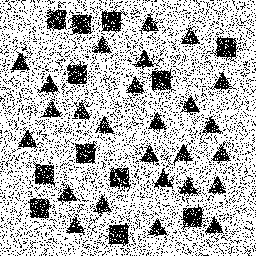
Squares: 12
Triangles: 26
Stars: 0
Total shapes: 38